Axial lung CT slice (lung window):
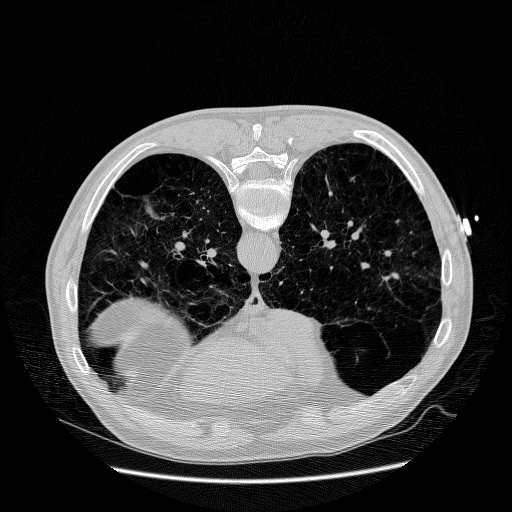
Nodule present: no